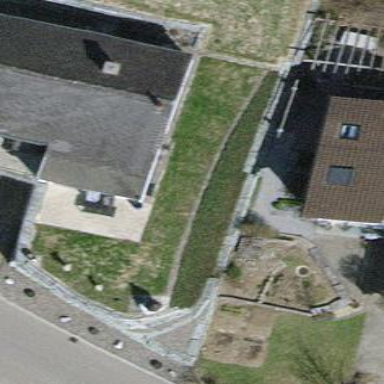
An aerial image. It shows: Detached building.